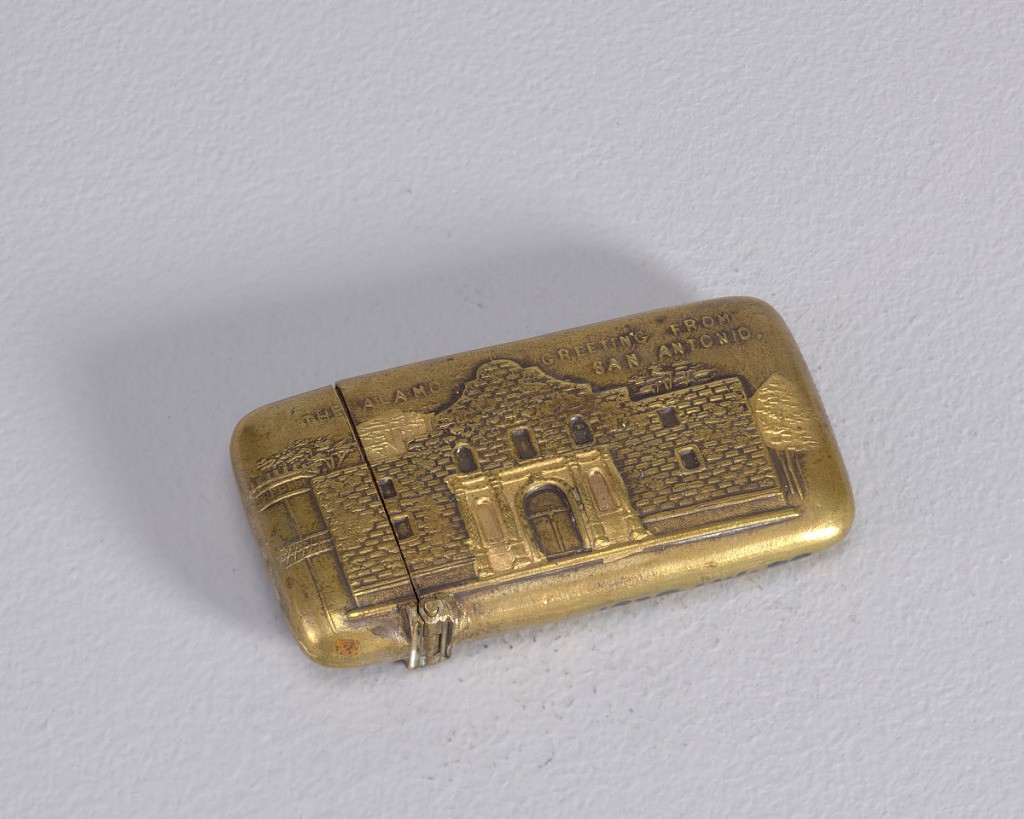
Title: "The Alamo, San Antonio, Texas"
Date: late 19th century
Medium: Brass
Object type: Matchsafe
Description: Rectangular, rounded corners and sides, image/text horizontally orientated, featuring raised decoration of Alamo facade, inscribed "The Alamo, Greetings from San Antonio," identical decoration on reverse. Lid hinged on long side. Striker on bottom.